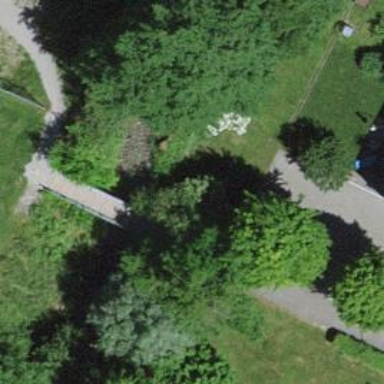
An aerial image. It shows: Footway on bridge.